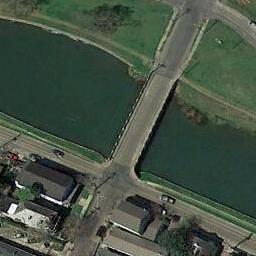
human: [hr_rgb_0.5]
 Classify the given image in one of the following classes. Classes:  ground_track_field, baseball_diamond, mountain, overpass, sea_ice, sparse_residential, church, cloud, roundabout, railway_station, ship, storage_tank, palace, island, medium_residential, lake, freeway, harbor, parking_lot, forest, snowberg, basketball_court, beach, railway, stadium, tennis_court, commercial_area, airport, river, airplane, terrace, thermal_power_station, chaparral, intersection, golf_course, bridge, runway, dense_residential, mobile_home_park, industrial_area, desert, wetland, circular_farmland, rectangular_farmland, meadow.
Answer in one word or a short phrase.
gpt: bridge